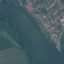
Land use / land cover: River